Interaction volume radius: 5 \u00c5
Interaction volume height: 10 \u00c5
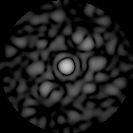
Disorder parameter: 0.8609